Field crop: tomato
Growth stage: 1
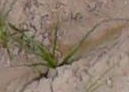
Species: cyperus